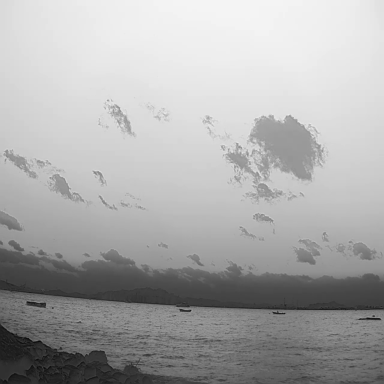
There are three bulk_carriers in the infrared image.